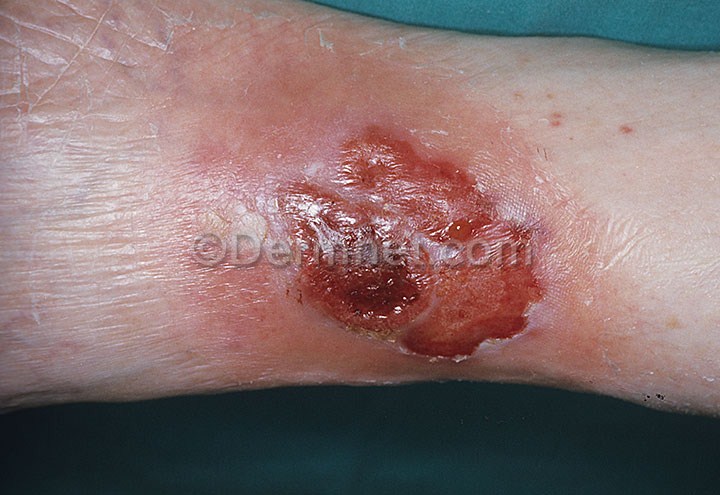
Disease: Vasculitis Photos